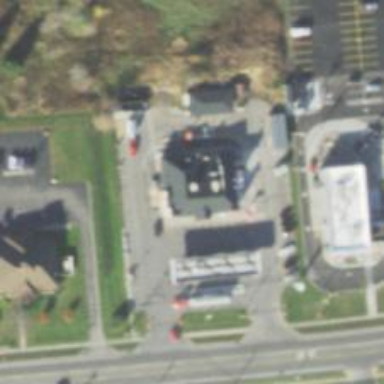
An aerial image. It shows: Convenience shop.